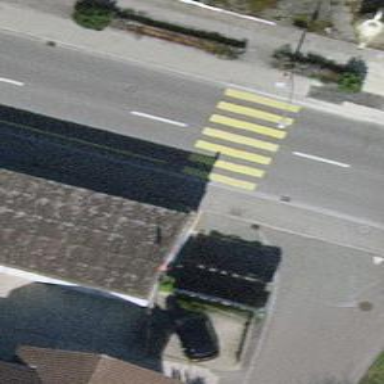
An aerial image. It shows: Secondary road with asphalt surface and trolley wires.